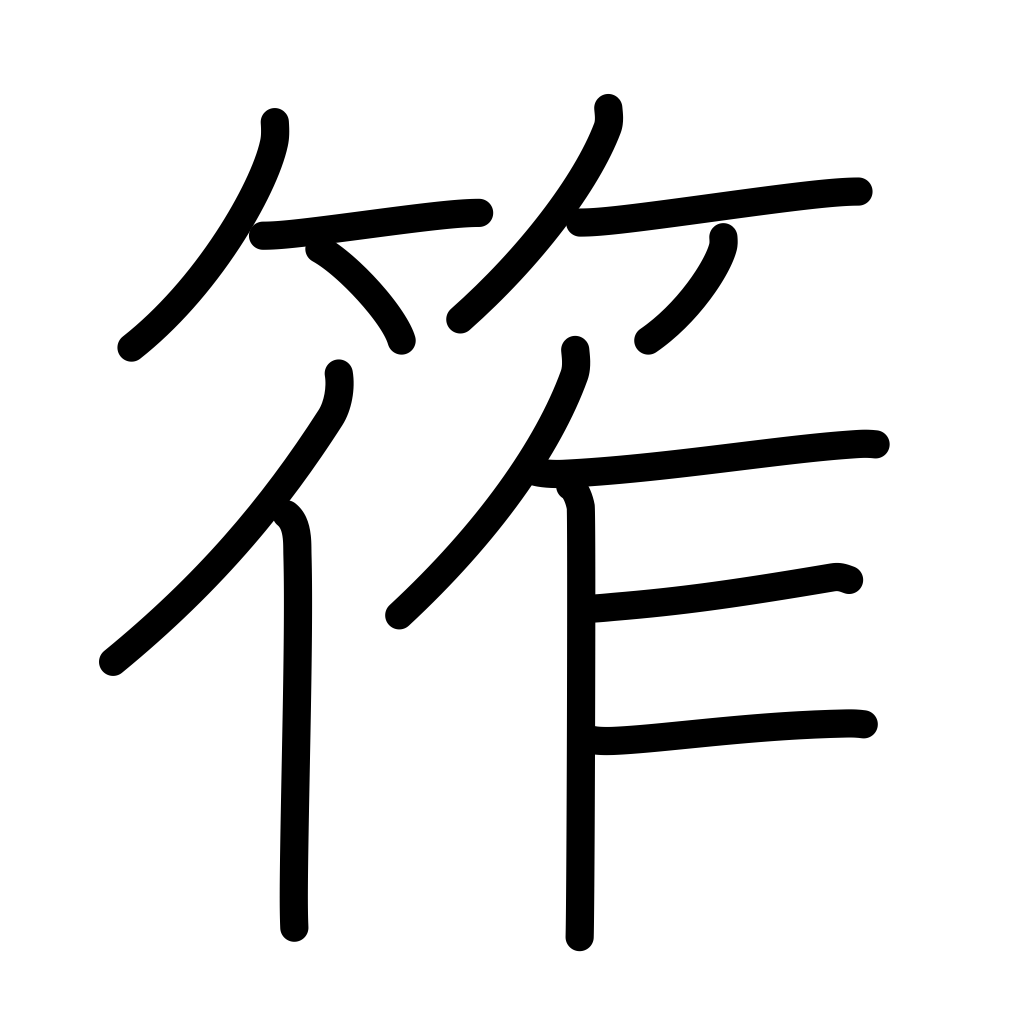
Meaning: bamboo rope